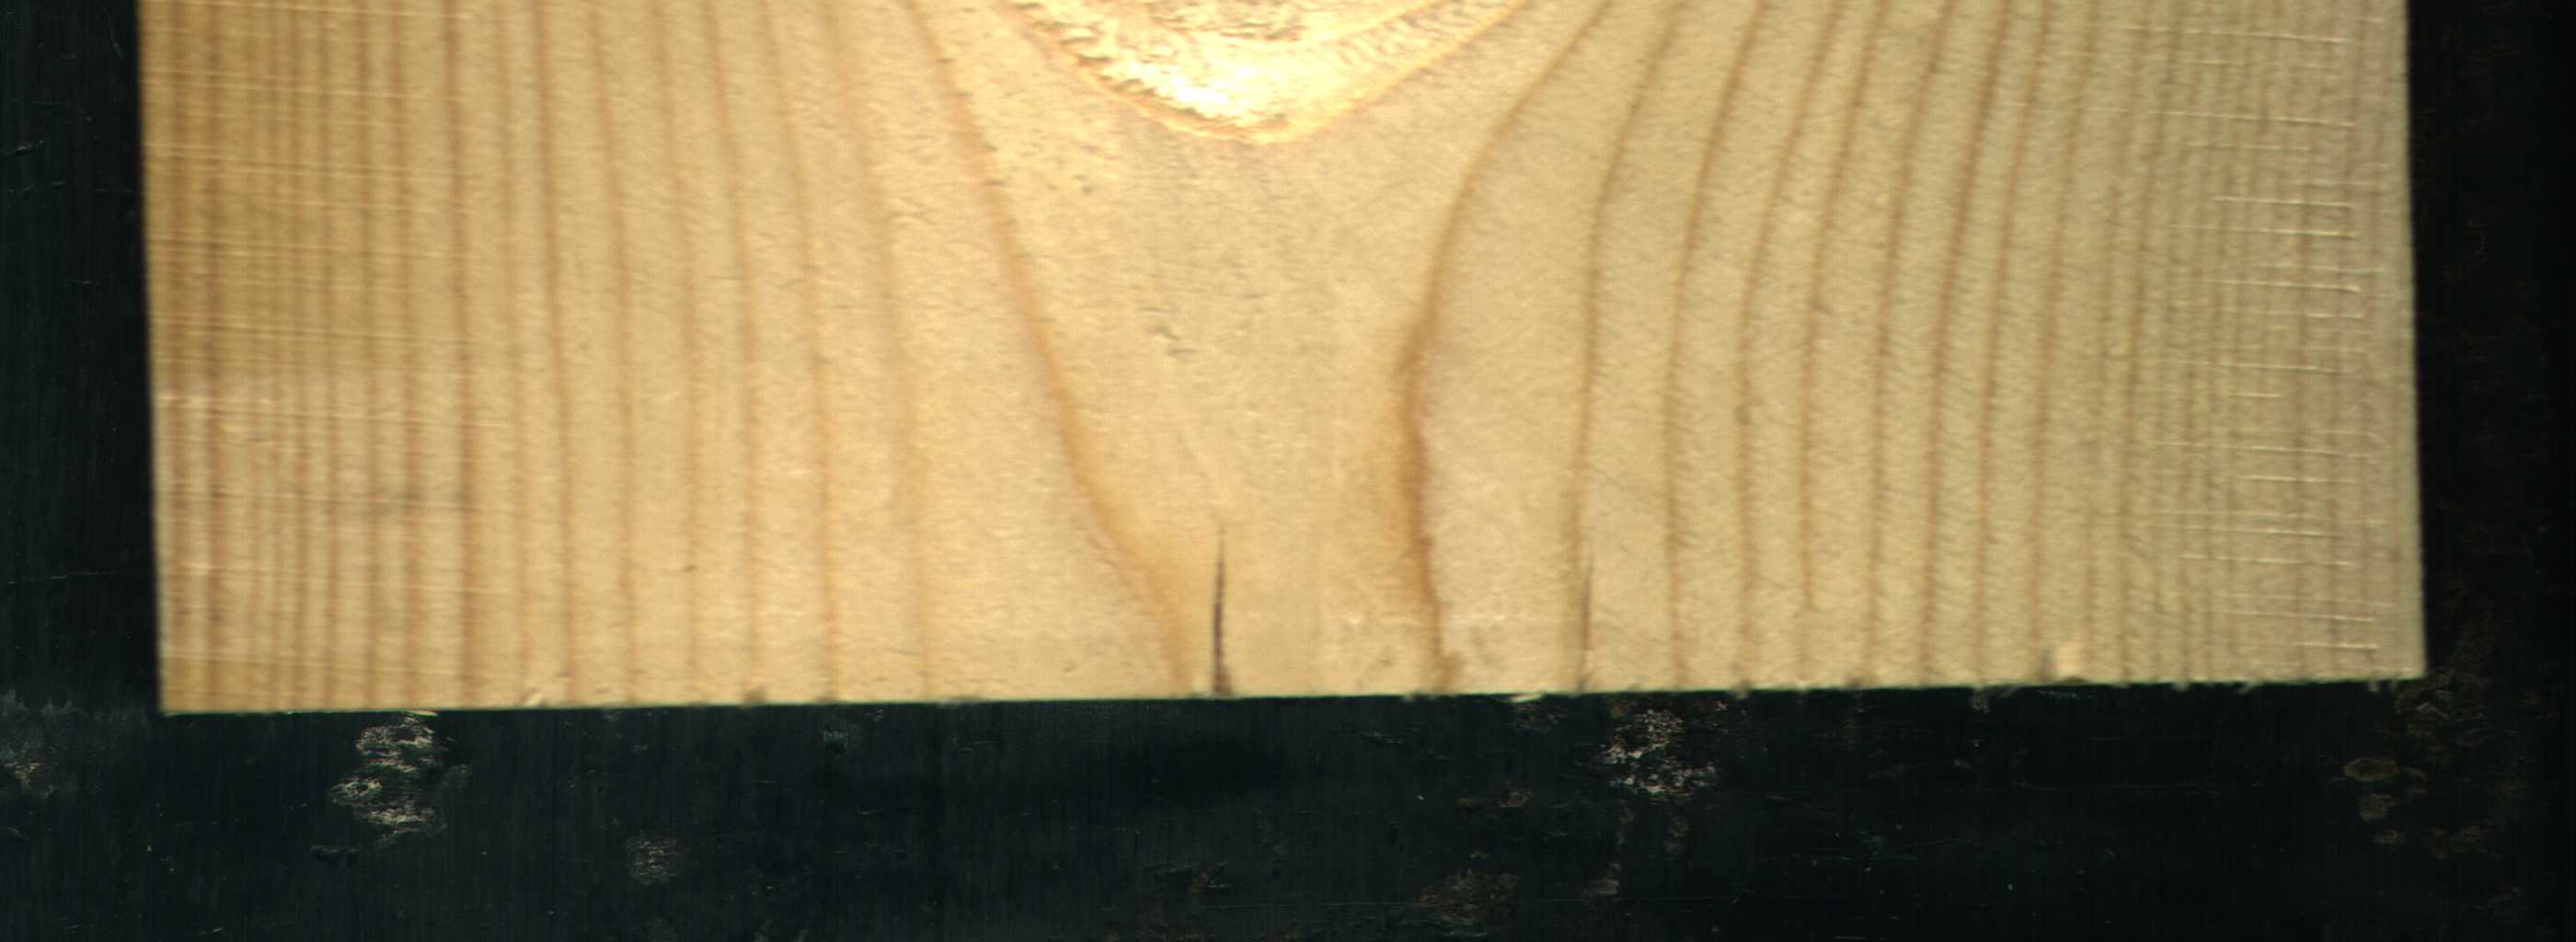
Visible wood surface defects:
Crack